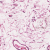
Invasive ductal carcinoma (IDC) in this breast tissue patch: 0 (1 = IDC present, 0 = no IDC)